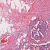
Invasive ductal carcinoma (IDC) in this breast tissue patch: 1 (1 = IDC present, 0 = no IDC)